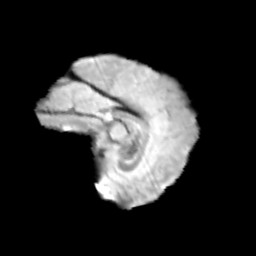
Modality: T2w
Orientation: sagittal
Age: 11
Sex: female
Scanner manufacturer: siemens
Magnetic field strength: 3 T
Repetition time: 3.8 s
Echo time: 0.07 s